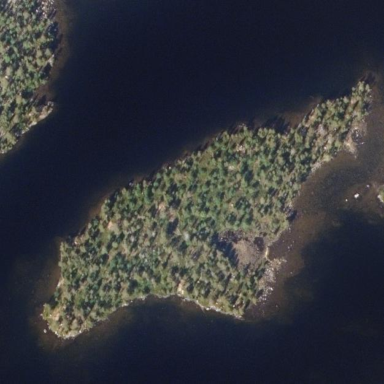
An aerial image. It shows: Islet.